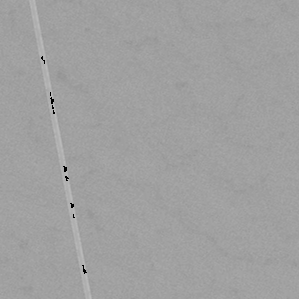
Label: frost